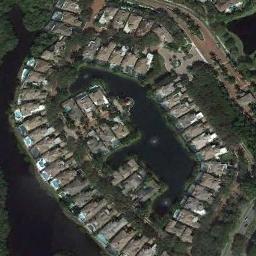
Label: dense_residential